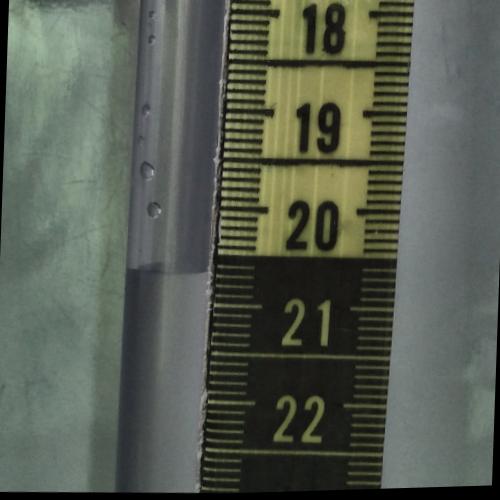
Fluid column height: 20.7 cm